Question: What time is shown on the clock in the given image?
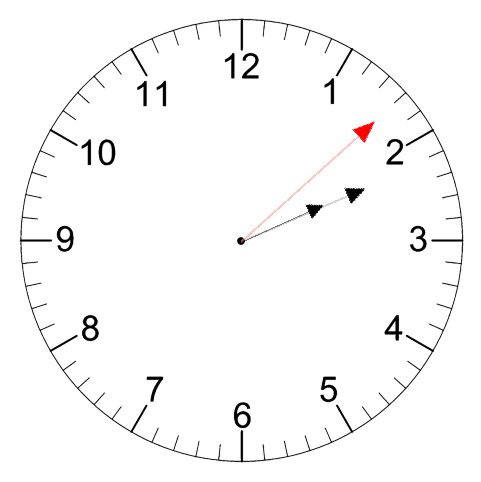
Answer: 02:11:08